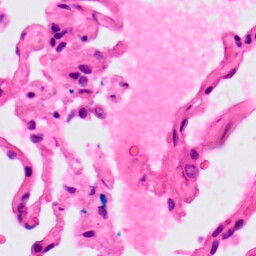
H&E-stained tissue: Lung